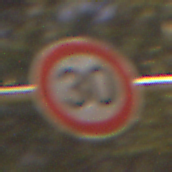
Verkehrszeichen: Geschwindigkeit30
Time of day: Night
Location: Outdoor (Suburban)
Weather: PartlyCloudy
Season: NotSpecified
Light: Artificial